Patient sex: F
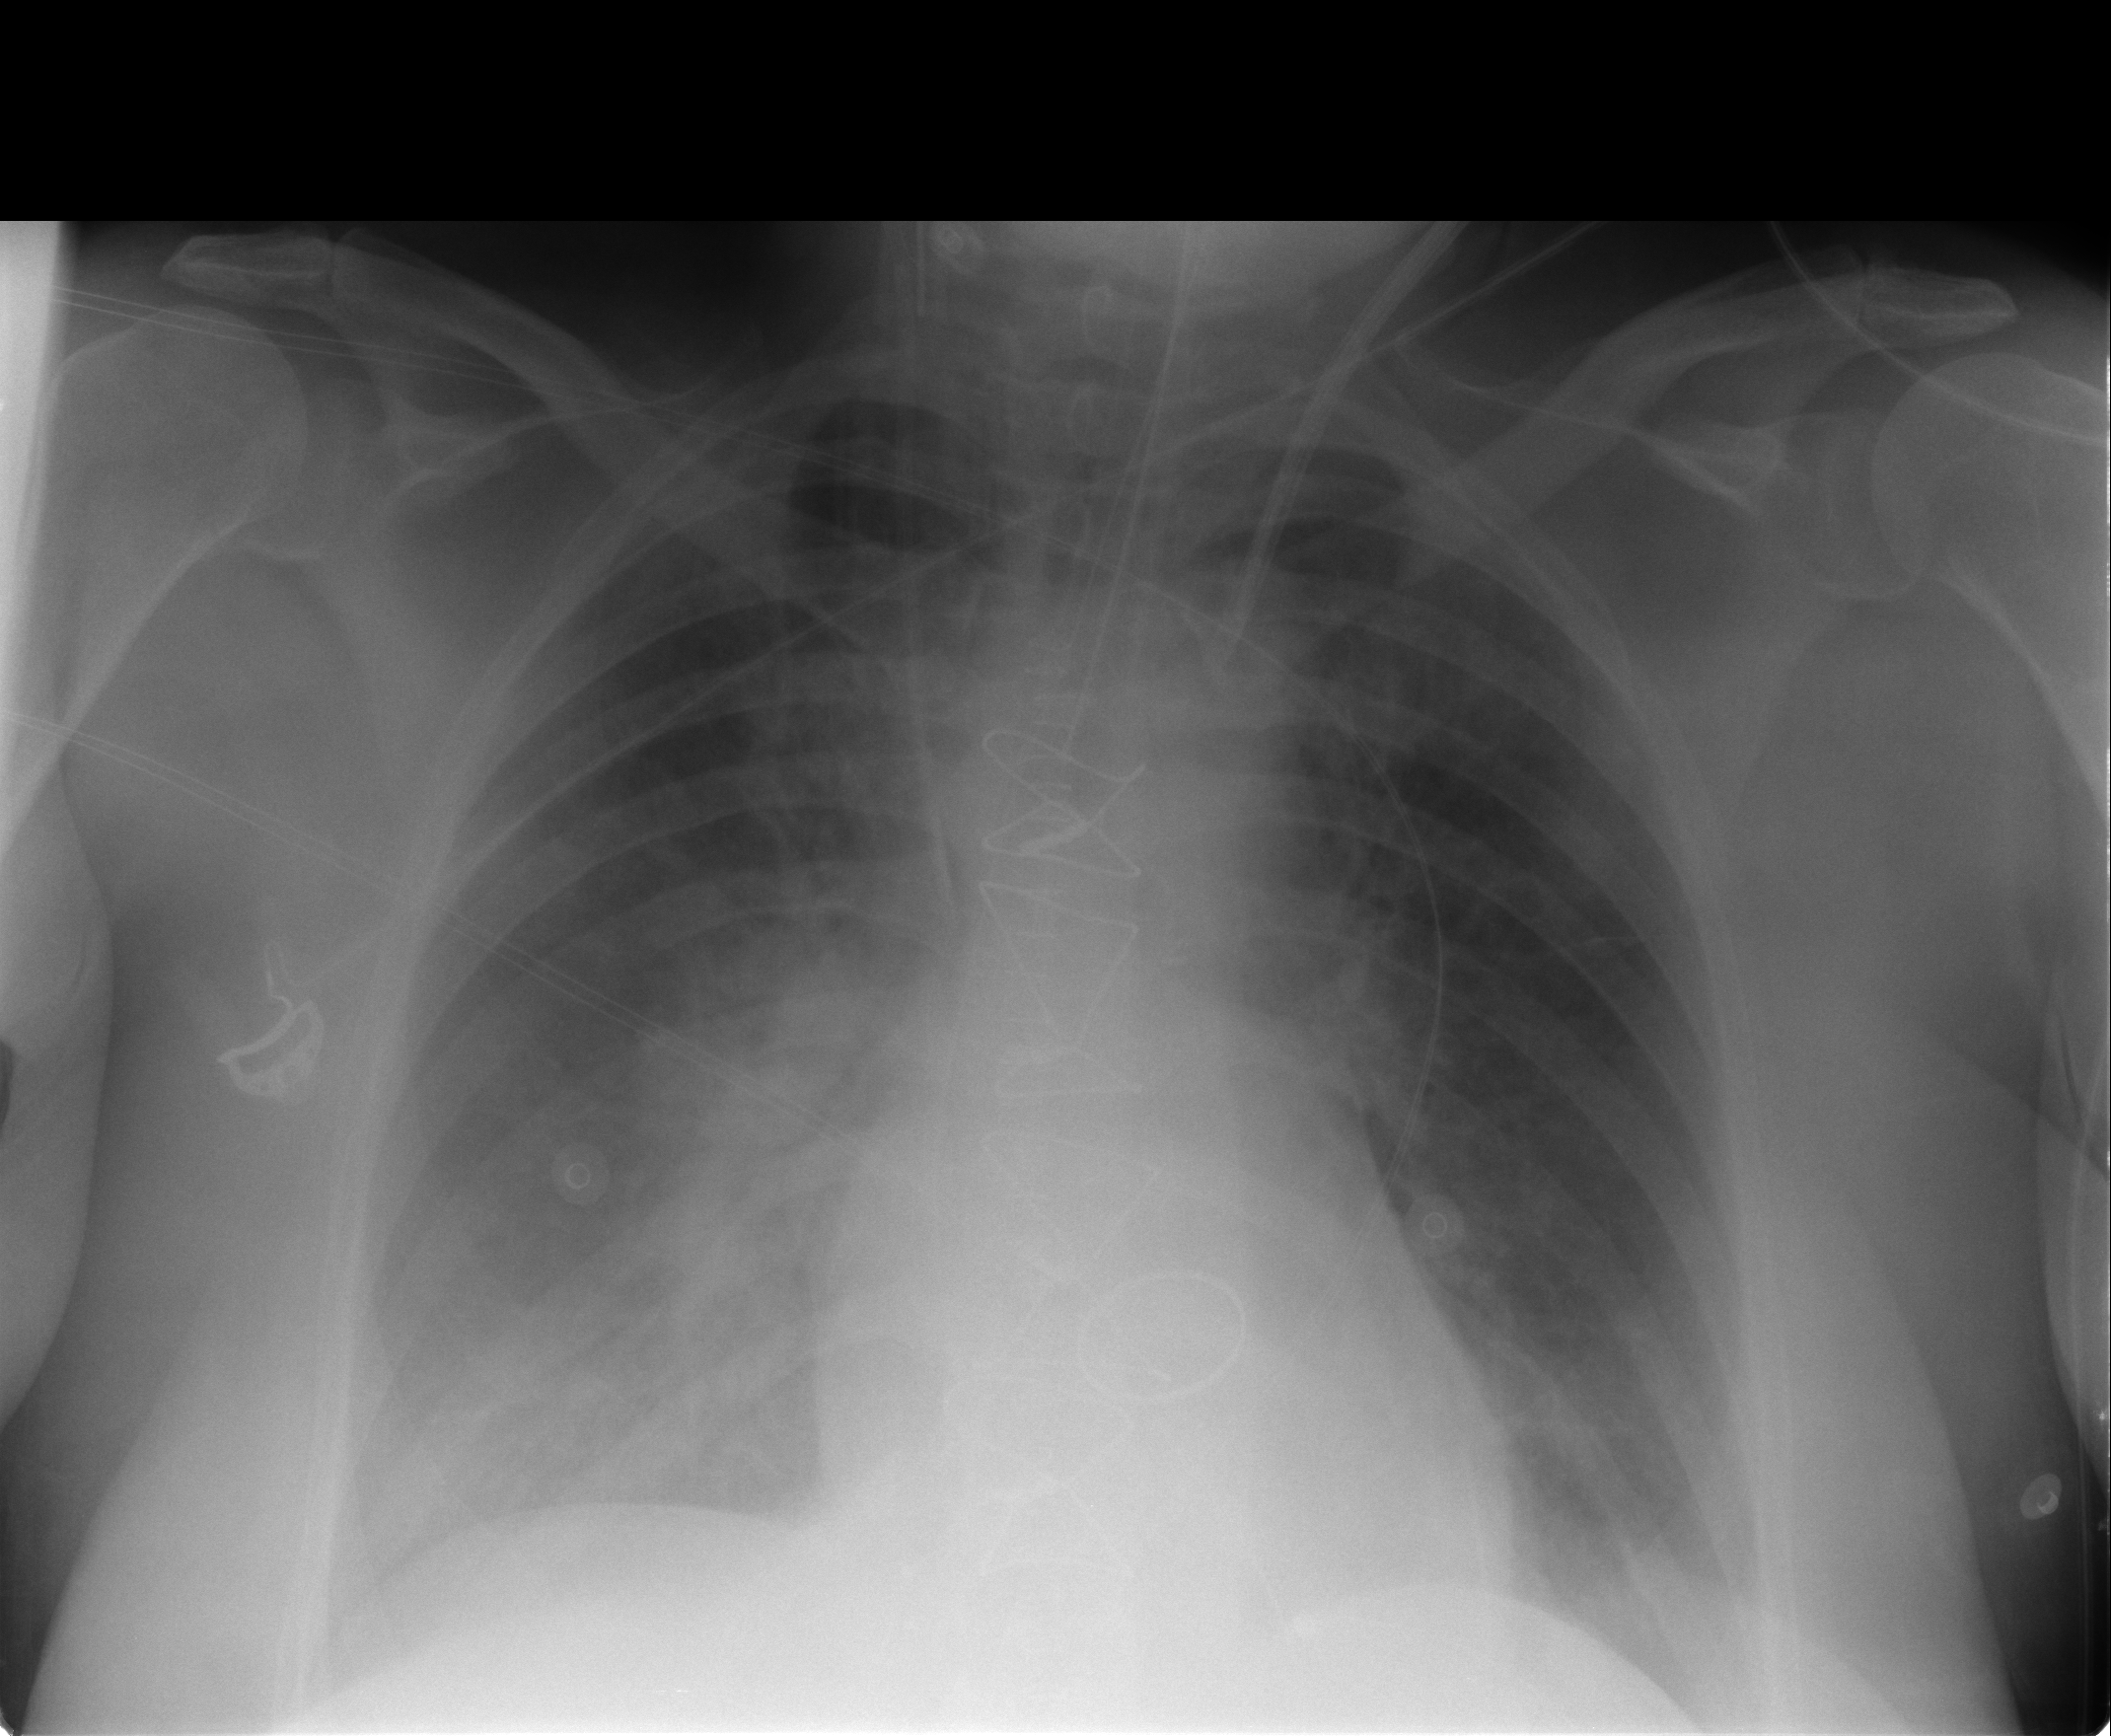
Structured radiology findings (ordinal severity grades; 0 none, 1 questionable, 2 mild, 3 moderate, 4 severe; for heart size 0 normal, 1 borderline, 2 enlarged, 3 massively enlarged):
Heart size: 0
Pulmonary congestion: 2
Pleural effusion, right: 2
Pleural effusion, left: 0
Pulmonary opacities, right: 0
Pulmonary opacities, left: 0
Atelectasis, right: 0
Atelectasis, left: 0